Question:
my xml for :
'''
<LinearLayout xmlns:android="http://schemas.android.com/apk/res/android"
android:layout_width="fill_parent"
android:layout_height="fill_parent"
android:background="@drawable/background"
android:orientation="vertical" >
<ListView
android:id="@+id/list"
android:layout_width="fill_parent"
android:layout_height="fill_parent" >
</ListView>
<TextView
android:id="@+id/android:empty"
android:layout_width="fill_parent"
android:layout_height="fill_parent"
android:text="@string/main_no_items"/>
</LinearLayout>
'''
As you seen in image that there is unnecessary distance between list items. I try everything to minimize the distance between the list item but it never decrease:( I want that no gap between two items. Kindly guide how can i get next item after one list item with no gap except the partition line.
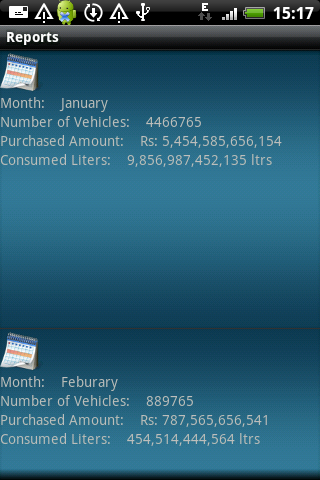
Answer: That gap is because of the background of 'LinearLayout' which you are using in a 'row layout'. The height of that background image is much long that's why it showing the gap between two items.. Try To have the background image with less height to achieve what you require.